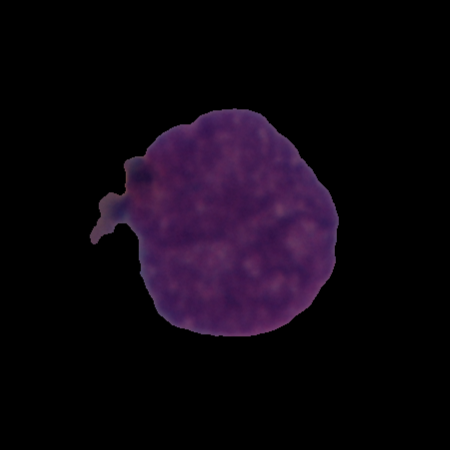
Label: cancer